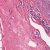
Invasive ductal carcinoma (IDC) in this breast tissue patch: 0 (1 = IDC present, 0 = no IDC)